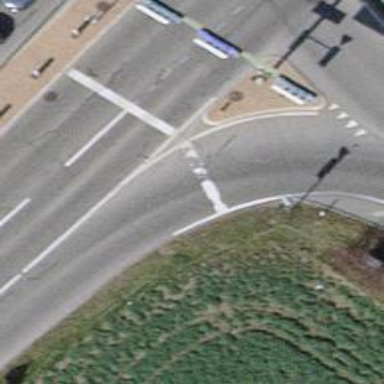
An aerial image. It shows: Road with traffic signals.